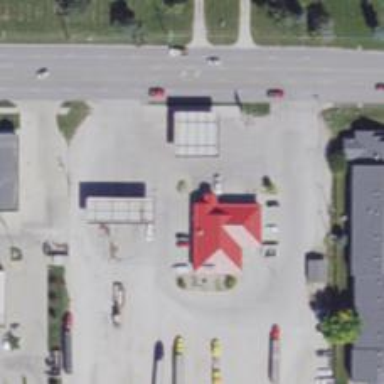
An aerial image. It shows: Convenience shop.